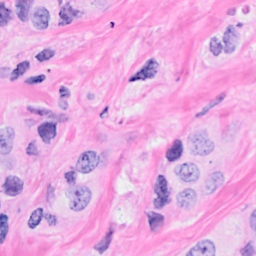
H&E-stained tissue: Breast